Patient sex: M
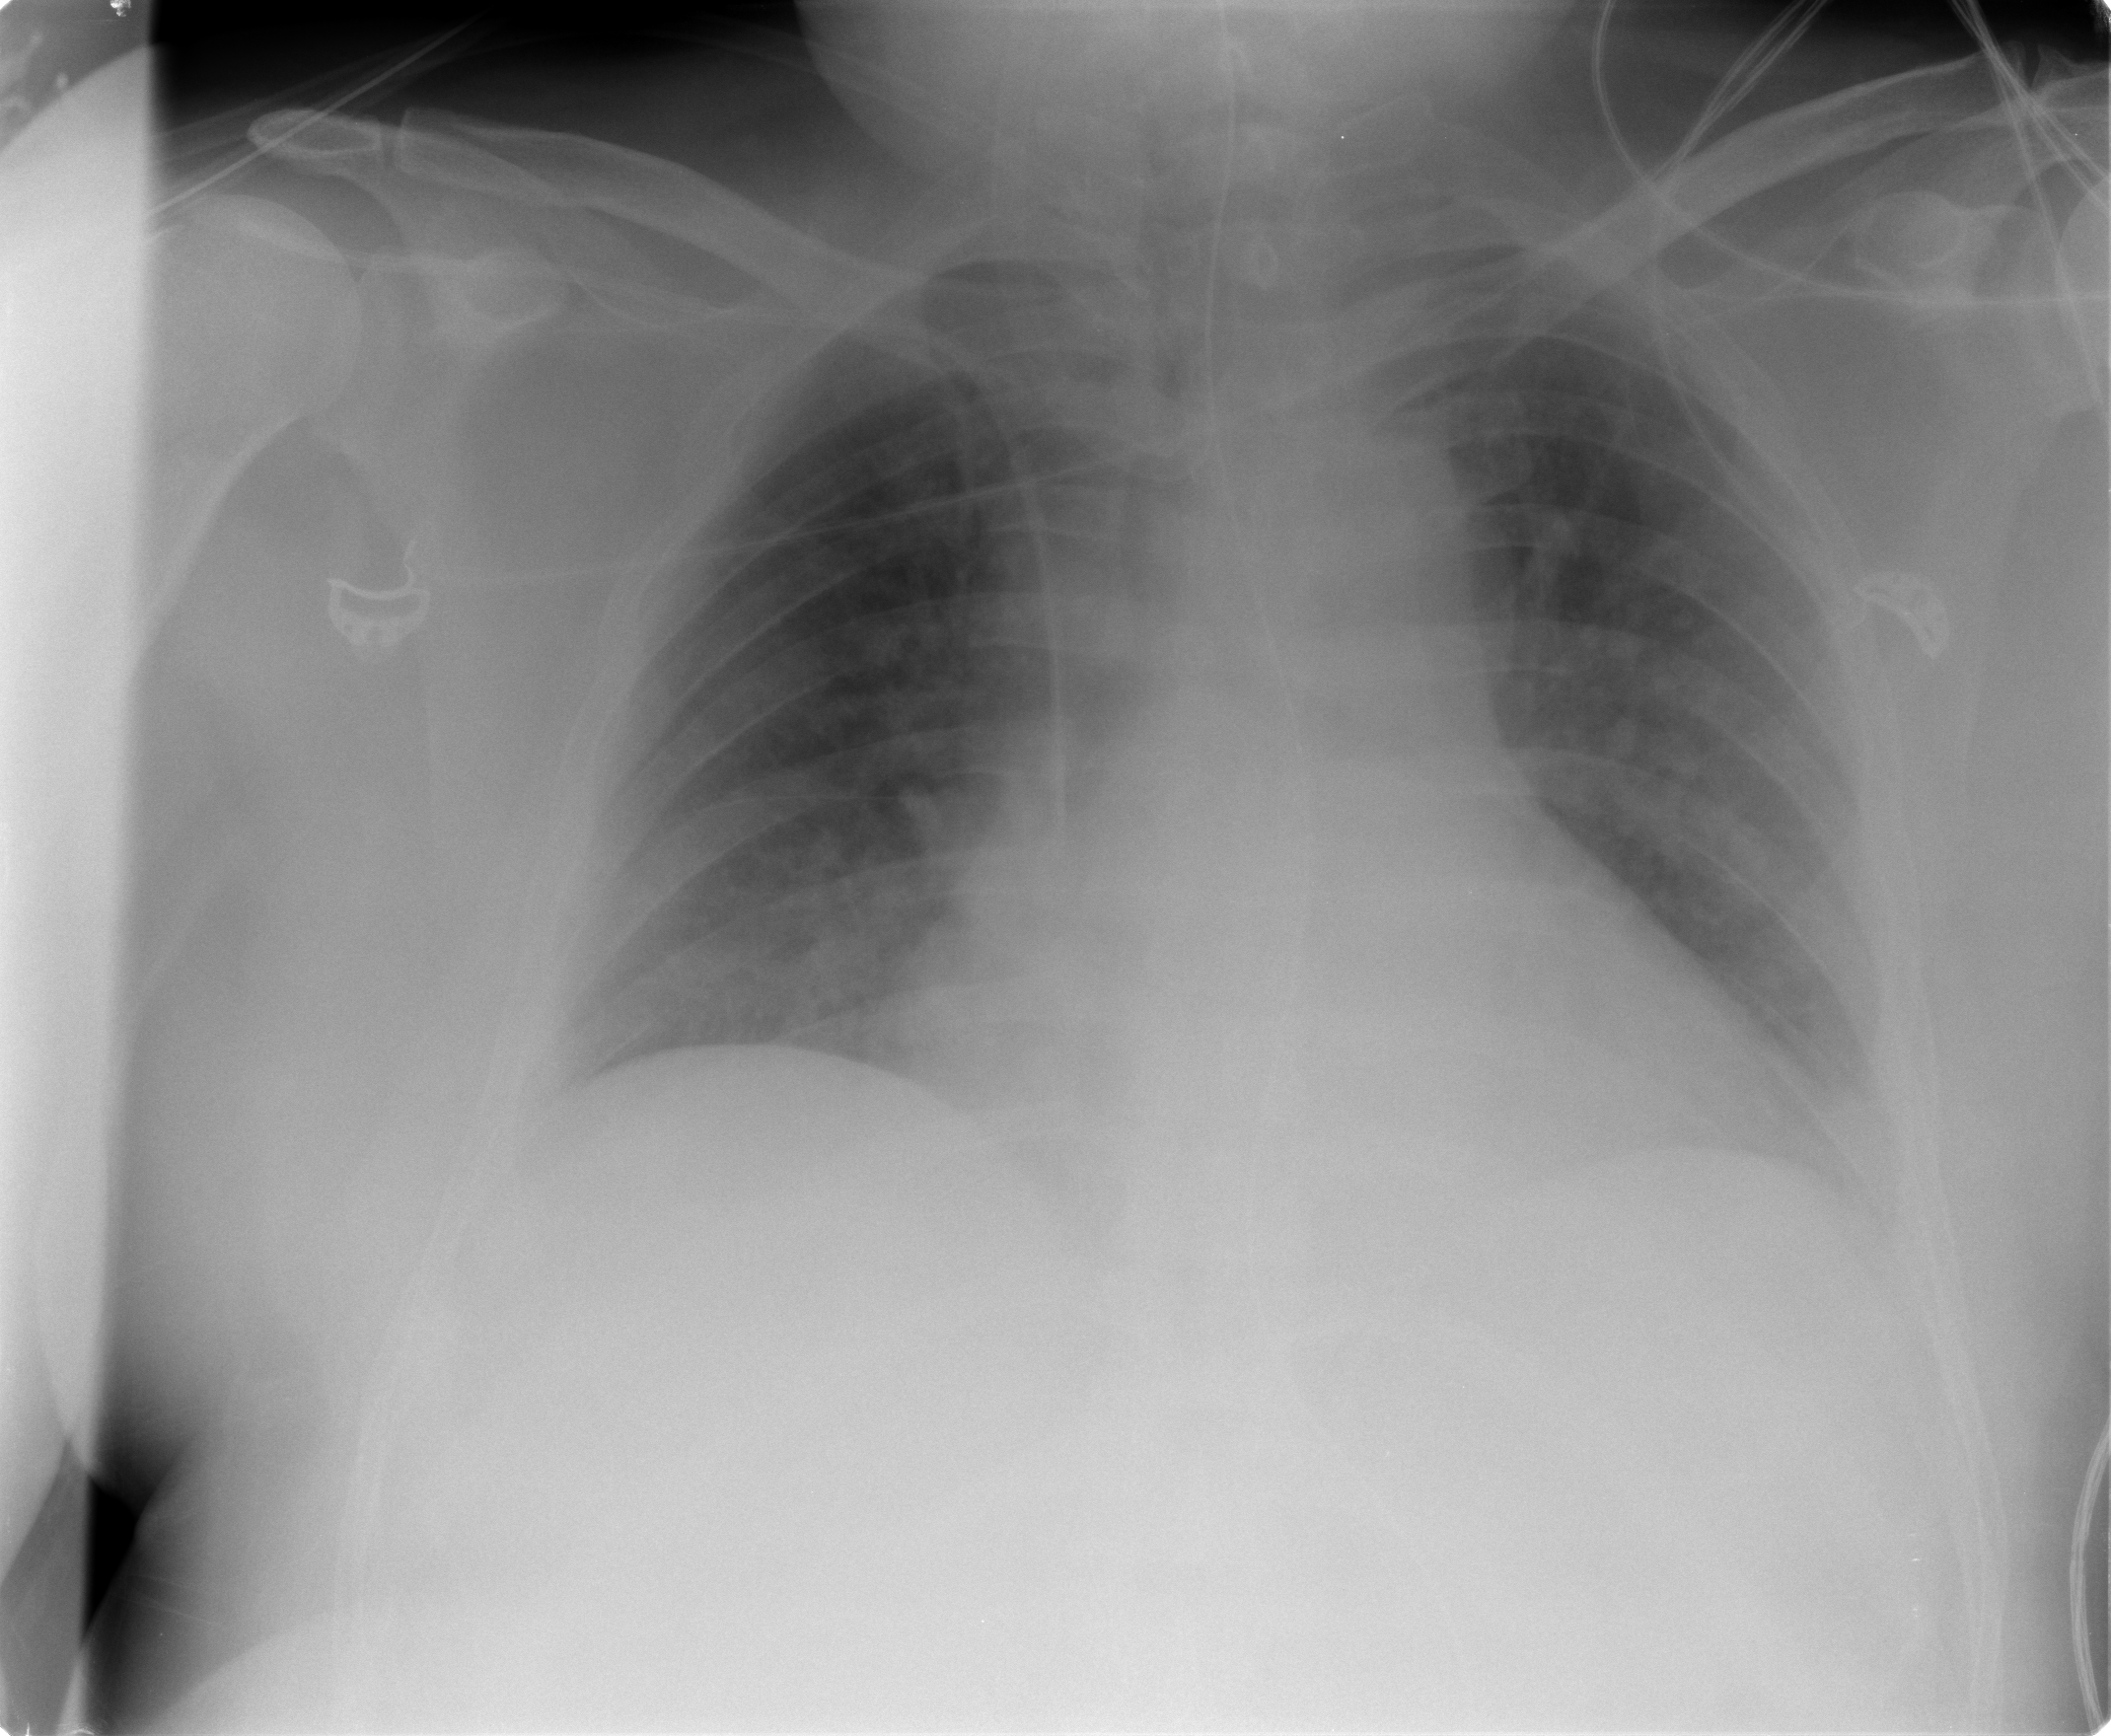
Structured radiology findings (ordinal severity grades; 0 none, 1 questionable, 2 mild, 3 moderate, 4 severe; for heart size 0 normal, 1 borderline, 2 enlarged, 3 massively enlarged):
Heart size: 2
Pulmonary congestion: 2
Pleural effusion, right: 0
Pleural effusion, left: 1
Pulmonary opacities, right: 2
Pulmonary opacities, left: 2
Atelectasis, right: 2
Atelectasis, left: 2